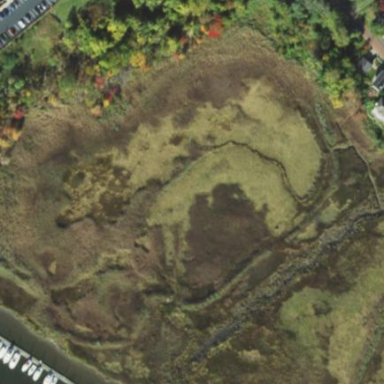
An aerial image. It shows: Marsh wetland.